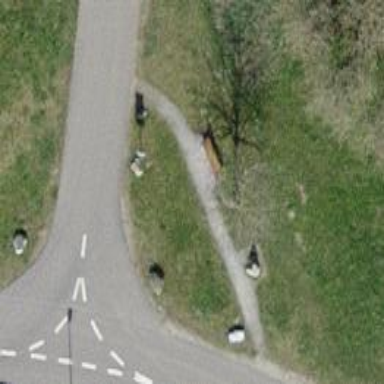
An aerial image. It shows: Bench for seating.